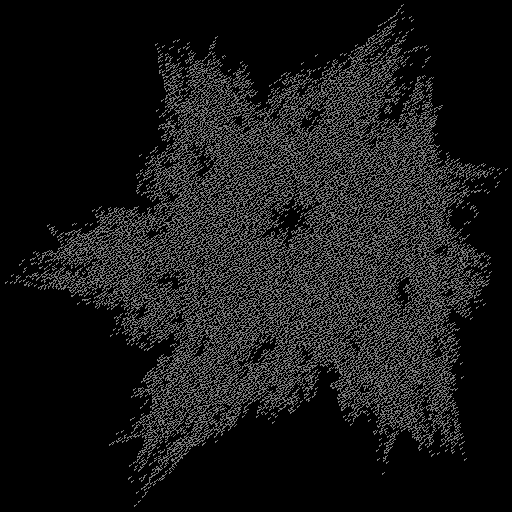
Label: bedder